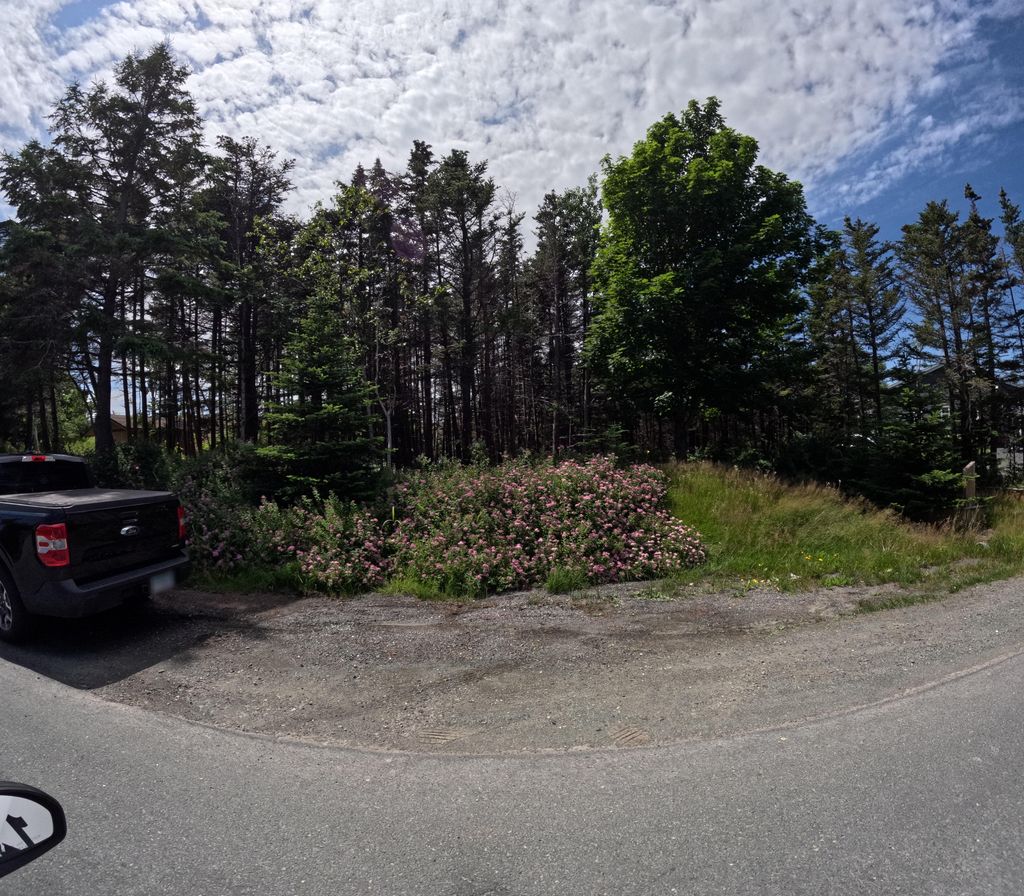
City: st_johns